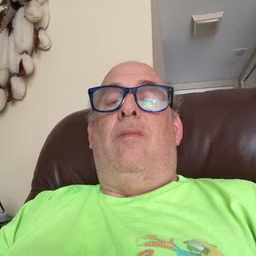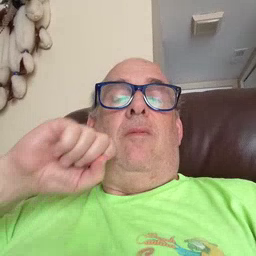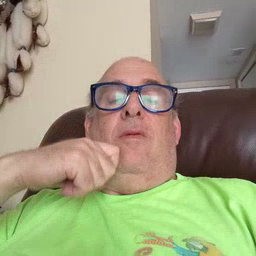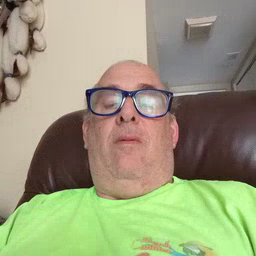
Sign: apple